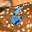
Label: 6